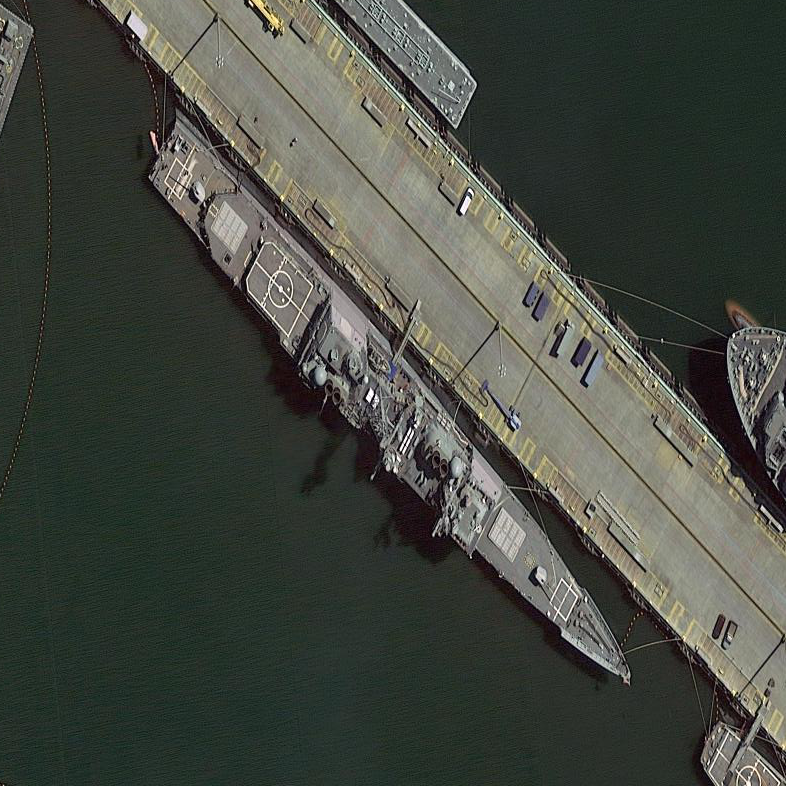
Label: cruiser